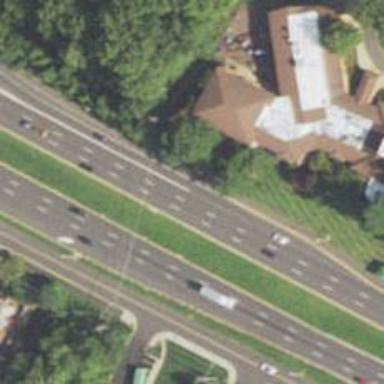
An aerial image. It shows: Asphalt trunk link road.